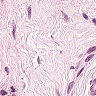
Metastatic tissue present: no